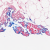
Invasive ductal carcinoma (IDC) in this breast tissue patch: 0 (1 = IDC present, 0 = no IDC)